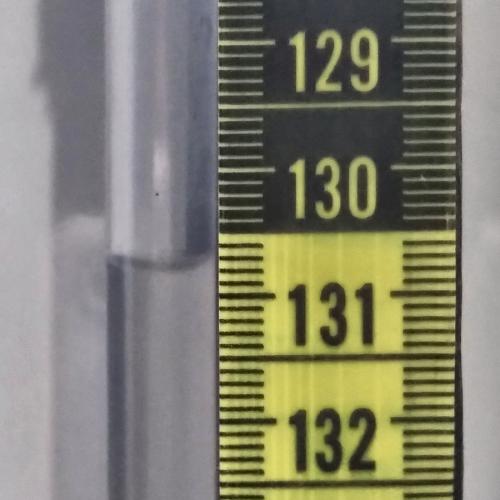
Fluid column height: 130.8 cm